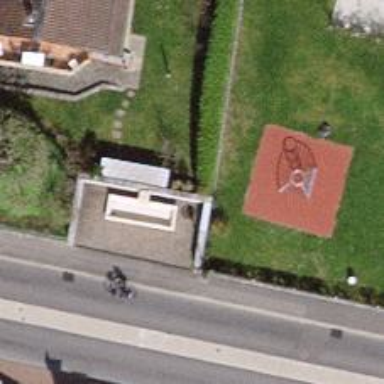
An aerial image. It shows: Fountain.